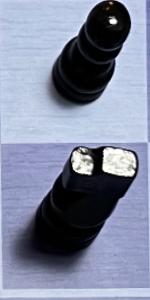
Label: Knight_Black